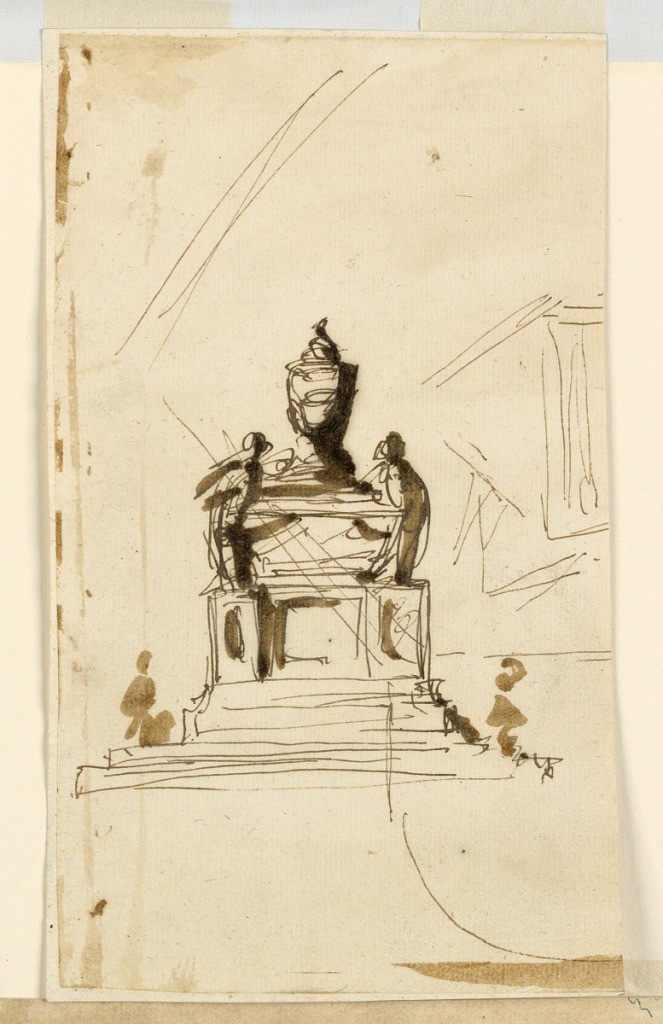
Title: Three sepulchral monuments
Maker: Giuseppe Barberi, Italian, 1746–1809
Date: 1746-1809
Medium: Pen and brown ink, brush and brown wash on lined off-white laid paper
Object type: Drawing
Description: Two steps lead up. Urns with flames stand at the corners of the upper one. Two women lean upon a sacrophagus which stands upon a dado. A cinerary urn rises on top. A part of the drawing is drawn over lines of a part of a sketched plan.